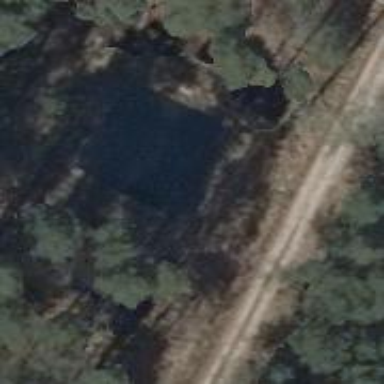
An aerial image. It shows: Fire water pond meant for emergency use.